Field crop: maize
Growth stage: 1
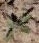
Species: atriplex